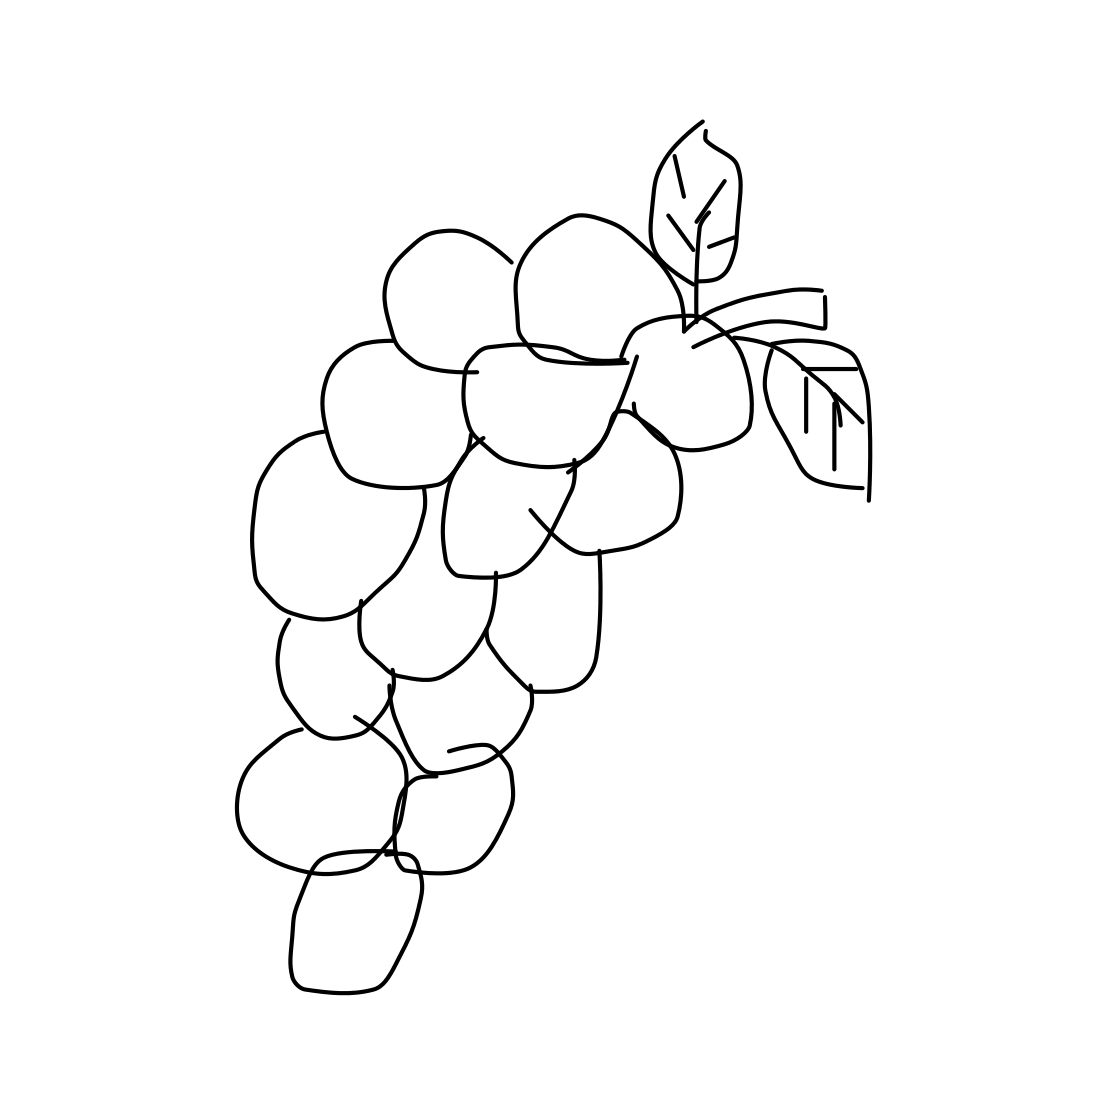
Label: grapes